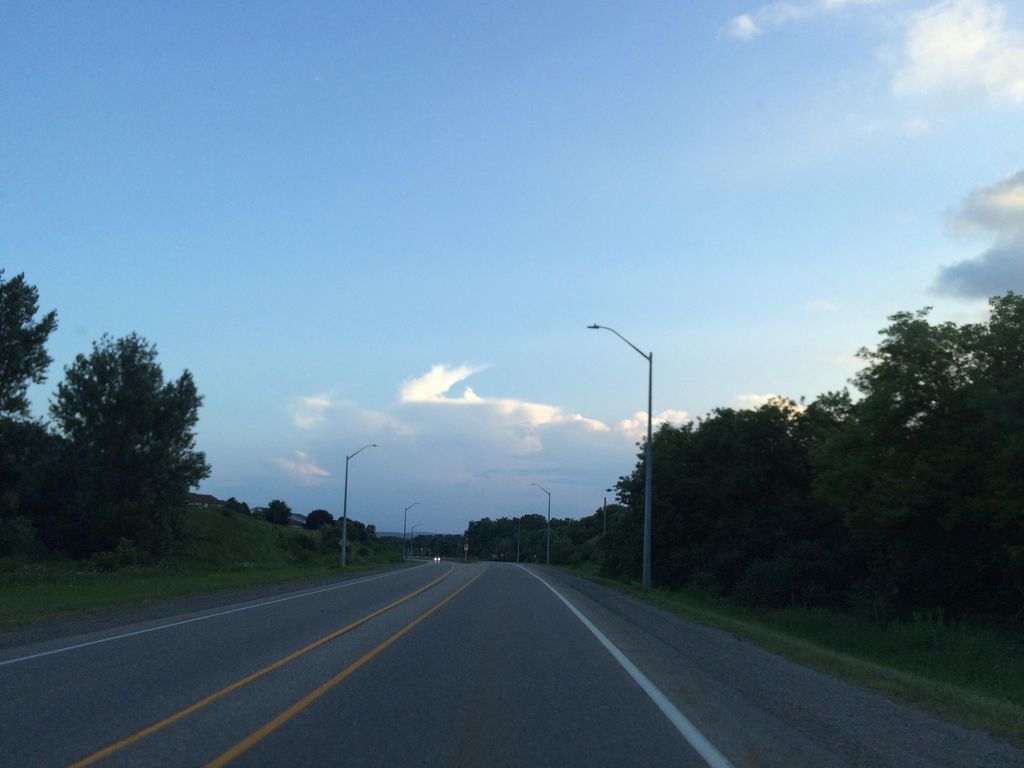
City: kitchener-waterloo